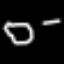
Label: octagon